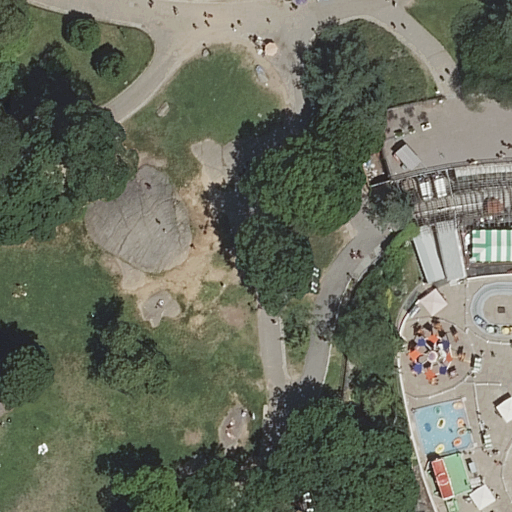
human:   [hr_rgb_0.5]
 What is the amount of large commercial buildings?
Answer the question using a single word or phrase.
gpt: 0

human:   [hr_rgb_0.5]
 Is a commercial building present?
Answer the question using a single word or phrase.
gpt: no

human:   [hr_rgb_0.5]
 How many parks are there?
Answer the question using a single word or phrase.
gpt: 1

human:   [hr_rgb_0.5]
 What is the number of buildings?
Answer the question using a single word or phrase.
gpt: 1

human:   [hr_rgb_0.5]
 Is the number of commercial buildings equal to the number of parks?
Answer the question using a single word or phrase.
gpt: no

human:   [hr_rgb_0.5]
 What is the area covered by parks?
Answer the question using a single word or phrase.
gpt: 10625m2

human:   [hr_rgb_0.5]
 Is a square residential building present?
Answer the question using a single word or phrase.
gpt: no

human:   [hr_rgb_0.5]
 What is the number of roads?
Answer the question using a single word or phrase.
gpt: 6

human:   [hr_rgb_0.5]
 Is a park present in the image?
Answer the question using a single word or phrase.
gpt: yes

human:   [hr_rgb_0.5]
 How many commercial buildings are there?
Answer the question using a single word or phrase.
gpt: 0

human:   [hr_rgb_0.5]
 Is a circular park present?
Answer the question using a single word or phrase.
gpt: no

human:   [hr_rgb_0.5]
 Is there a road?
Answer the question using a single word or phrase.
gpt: yes

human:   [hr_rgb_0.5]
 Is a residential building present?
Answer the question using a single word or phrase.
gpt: yes

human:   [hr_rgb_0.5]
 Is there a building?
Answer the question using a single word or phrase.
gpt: yes

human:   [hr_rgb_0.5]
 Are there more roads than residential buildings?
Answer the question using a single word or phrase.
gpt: yes

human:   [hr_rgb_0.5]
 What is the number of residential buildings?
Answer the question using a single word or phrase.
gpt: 1

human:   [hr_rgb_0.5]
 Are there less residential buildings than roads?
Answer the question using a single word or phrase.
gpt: yes

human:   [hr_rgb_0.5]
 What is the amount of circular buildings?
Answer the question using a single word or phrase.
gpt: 0

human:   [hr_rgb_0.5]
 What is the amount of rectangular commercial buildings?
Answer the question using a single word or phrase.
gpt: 0

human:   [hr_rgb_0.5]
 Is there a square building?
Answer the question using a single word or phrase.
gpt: no

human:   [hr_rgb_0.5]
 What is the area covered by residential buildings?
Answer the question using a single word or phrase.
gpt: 1180m2

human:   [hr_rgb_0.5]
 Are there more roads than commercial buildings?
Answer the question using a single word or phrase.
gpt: yes

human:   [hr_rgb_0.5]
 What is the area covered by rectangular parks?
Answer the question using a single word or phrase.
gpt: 10625m2

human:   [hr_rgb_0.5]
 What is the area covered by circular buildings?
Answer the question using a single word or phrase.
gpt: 0m2

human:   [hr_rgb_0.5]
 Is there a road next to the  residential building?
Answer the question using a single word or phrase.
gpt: yes

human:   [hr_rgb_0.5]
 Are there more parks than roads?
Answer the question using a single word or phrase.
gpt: no

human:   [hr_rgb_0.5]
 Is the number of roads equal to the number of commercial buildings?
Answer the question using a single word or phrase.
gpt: no

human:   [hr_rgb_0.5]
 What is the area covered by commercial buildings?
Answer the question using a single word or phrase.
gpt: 0m2

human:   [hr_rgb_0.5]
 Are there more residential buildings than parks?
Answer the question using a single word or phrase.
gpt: no

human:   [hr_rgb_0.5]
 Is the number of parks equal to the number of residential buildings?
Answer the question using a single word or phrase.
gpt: yes

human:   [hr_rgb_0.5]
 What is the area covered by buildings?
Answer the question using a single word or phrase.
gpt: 1180m2

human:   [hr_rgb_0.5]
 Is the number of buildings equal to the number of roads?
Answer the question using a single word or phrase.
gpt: no

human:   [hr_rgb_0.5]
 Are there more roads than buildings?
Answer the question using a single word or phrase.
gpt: yes

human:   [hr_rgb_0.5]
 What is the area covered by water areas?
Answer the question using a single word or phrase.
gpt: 0m2

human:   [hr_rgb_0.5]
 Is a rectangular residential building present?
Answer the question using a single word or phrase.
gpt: no

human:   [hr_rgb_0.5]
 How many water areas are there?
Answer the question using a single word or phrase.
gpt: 0

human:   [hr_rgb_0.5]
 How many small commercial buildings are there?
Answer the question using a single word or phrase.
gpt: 0

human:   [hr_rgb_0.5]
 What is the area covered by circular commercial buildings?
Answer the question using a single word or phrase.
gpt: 0m2

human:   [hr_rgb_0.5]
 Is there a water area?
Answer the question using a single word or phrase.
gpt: no

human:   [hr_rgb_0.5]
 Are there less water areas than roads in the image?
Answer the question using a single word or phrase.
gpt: yes

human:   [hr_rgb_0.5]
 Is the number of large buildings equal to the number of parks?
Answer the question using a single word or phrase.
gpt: yes

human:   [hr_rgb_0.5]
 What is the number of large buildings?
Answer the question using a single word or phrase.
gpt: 1

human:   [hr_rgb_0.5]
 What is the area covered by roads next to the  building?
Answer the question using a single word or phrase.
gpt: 0m2

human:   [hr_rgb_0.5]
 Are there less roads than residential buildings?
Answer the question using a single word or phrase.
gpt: no

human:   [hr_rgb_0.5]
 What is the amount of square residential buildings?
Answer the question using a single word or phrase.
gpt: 0

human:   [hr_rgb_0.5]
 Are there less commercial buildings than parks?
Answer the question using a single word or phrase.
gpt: yes

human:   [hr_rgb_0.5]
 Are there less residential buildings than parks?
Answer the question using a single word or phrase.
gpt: no

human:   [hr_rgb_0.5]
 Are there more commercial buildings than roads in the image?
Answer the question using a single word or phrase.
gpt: no

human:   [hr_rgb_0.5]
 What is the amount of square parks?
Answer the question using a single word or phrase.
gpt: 0

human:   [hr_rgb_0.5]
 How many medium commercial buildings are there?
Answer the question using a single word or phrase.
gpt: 0

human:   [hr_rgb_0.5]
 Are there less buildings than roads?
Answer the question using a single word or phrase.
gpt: yes

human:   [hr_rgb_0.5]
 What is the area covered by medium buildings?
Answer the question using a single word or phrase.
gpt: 0m2

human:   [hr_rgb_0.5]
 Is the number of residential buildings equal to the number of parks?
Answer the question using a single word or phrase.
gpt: yes

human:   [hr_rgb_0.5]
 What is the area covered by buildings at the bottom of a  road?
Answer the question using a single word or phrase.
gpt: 1180m2

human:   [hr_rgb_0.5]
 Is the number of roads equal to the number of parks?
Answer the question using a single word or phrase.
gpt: no

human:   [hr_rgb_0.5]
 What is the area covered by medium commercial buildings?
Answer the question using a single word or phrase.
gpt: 0m2

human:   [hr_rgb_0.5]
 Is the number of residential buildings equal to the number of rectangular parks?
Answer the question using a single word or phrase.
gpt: yes

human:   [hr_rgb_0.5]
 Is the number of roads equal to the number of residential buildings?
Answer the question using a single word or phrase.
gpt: no

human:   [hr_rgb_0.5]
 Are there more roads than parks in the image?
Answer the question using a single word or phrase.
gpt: yes

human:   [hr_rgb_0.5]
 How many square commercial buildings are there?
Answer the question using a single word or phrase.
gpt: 0

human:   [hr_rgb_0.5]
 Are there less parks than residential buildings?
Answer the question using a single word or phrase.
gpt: no

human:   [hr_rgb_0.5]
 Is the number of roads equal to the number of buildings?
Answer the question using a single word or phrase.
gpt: no

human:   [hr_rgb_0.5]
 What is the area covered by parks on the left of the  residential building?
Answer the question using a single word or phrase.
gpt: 10625m2

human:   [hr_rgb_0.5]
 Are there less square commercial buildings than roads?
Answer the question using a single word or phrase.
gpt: yes